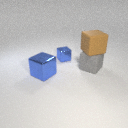
large gray rubber cube in front of small blue metal cube